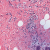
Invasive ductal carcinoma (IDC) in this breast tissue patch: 0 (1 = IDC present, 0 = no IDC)